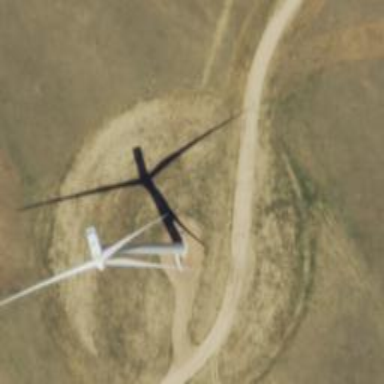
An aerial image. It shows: Wind generator powered by Vestas horizontal axis wind turbine.